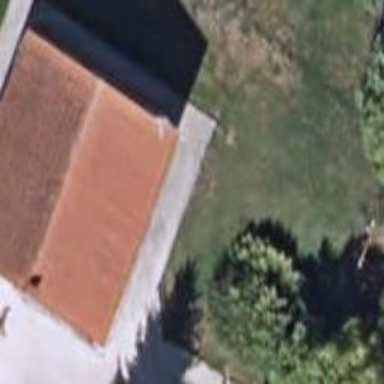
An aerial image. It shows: Simple house.